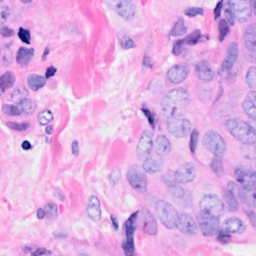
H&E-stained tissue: Breast